Question: What does the red exclamation point icon in Eclipse mean? There are lots of different search results on the Internet about "red exclamation point icons" and "red exclamation mark decorators" and "red bang icons", including many on this site but the one I have on my project is on the right and not the left which everyone seems to be talking about which I think are related to build path errors. So, to be clear, this is the one I mean:
screenshot of red exclamation point icon

It appears as a decorator on projects in the Package Explorer view. The project is a Maven project using GWT. I was trying to change the pom file and did a maven install and then the icons showed up. I undid all the changes and then tried to do a clean / install and they don't seem to go away now. The problems tab is empty and I can run the project so I don't think there are any build path errors.
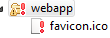
Answer: It means there are build path problems on the project. See <URL> in Eclipse.